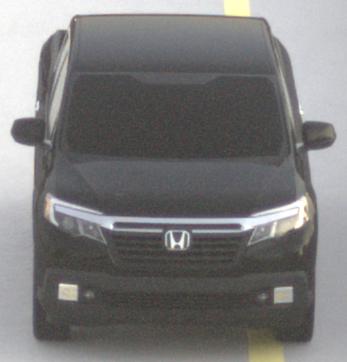
Make: Honda
Model: Ridgeline
Detailed model: Gen. 2
Model produced from: 2016
Model produced until: 2020
Doors: 4
Color: black
Road condition: dry road
Daytime: sunrise or sunset
Contrast: low contrast